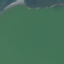
Land use / land cover class: SeaLake